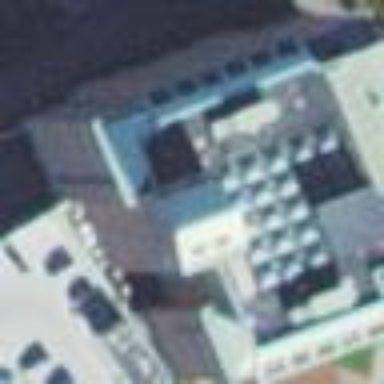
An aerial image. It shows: Hotel building.